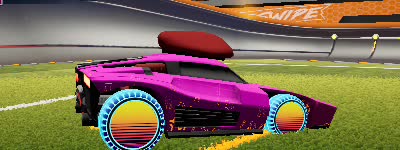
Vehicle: breakout